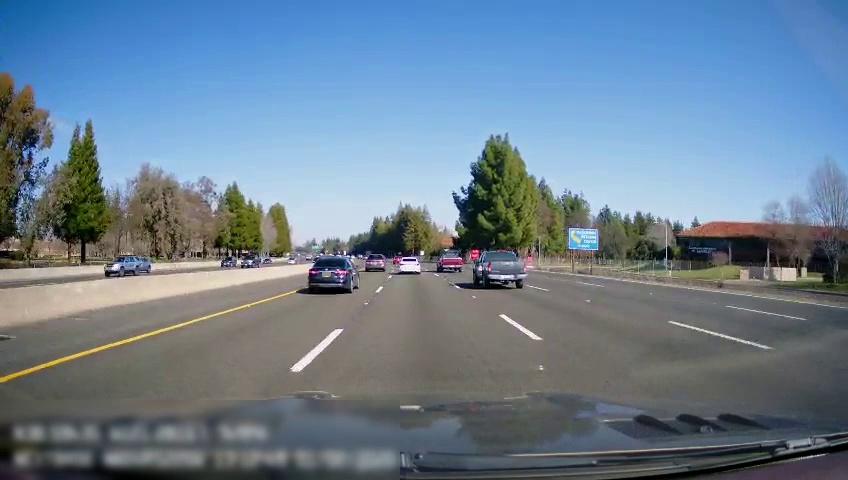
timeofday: Day
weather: Sunny
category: Drivable Space
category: Vehicles | Car
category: Vehicles | SUV
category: Vehicles | Car
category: Vehicles | SUV
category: Drivable Space
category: Drivable Space
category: Vehicles | Truck
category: Vehicles | Truck
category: Vehicles | SUV
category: Vehicles | Car
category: Vehicles | Car
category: Lanes | Alternate Lane
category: Lanes | Alternate Lane
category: Lanes | Alternate Lane
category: Lanes | Current Lane
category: Lanes | Current Lane
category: Lanes | Alternate Lane